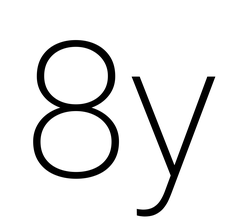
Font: Roboto_ExtraLight